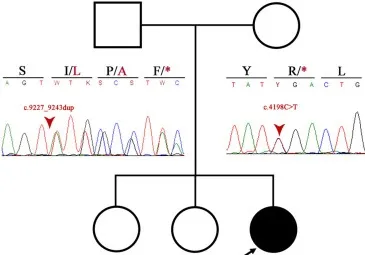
Pedigree and variant information. (A) Pedigree of the patient and Sanger sequencing electropherogram of the patient and her parents. The image shows the novel probably pathogenic variant p. Ile3082Leufs*3.
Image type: radiology (x_ray)